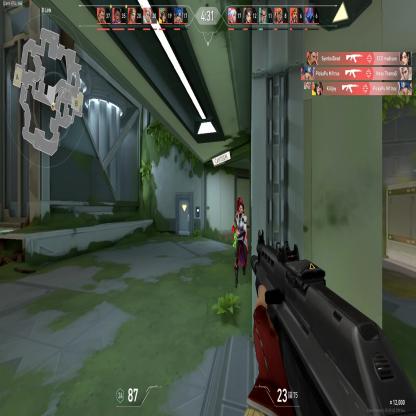
Label: enemy